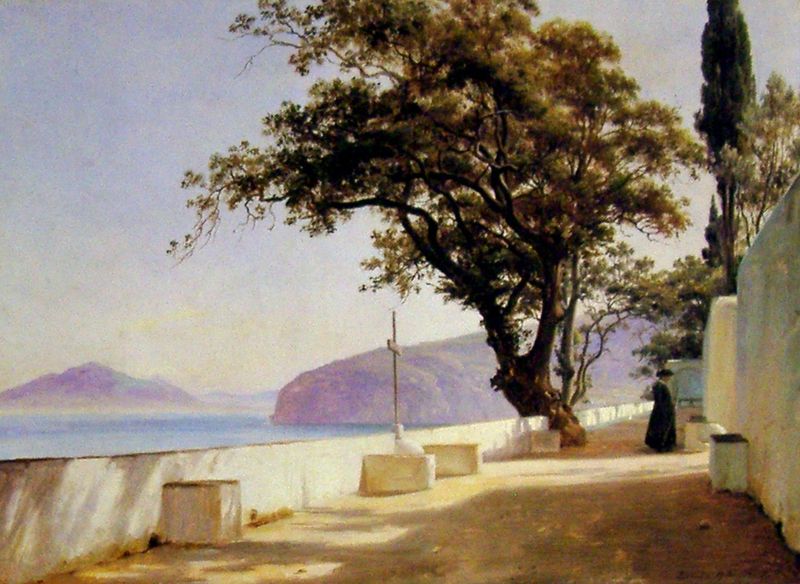
Titel: Die Terrasse des Kapuzinergartens in Sorrent
Künstler: Thomas Fearnley
Standort: Oslo
Institution: Nasjonalgalleriet
Schlagwörter: baum, berg, blau, blätter, dunkel, felsen, gemälde, himmel, laub, mann, meer, schatten, umhang, wasser, weiß, wolken, bäume, frauen, gelb, grün, landschaft, ocker, sand, see, ufer, äste, abend, braun, frau, grau, haar, hell, hintergrund, hut, kleid, licht, schwarz, straße, ausblick, dame, gebäude, haus, hund, weg, beige, rock, wand, architektur, mensch, stehen, stein, tod, tot, trauer, ast, ferne, horizont, hügel, morgen, natur, pappel, stamm, strauch, weide, weite, zweige, brücke, busch, gehen, gewässer, kirche, sonne, sträucher, boden, insel, figur, geistlicher, kutte, mantel, blatt, rosa, schön, traurig, wald, stock, spanien, küste, sommer, strand, gasse, italien, man, süden, gehstock, mittag, berge, fels, verlassen, mauer, dunst, lila, nebel, violett, wolkenlos, spazieren, bank, kaimauer, promenade, friedrich, vorsprung, olive, durchgang, still, transparent, tor, gestalt, ozean, eingang, zugang, innenhof, kloster, kreuz, balustrade, wandern, kohle, zypresse, moos, küster, friedhof, dreispitz, tanne, ferien, bänke, pfarrer, beerdigung, putz, verputzt, hubi, braum, kiefer, mauern, wanderer, rinde, feuerbach, pastor, priester, griechenland, mönch, einfahrt, zufahrt, atmosphäre, windstille, pinie, mediterran, reisender, bau, trauern, genießen, umzäunung, christentum, vesuv, inseln, mittelmeer, ufermauer, kreut, windstill, hubertus kohle, kalk, lago, kalkstein, reisen, erholung, wandeln, gardasee, ölbaum, mauervorsprung, schwarzes kleid, mauerblick, gedankenverloren, in gedanken, brunneb, kirchhoe, meeh, trauernder, weißer strein, dfgdgd, tnne, pastir